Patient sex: M
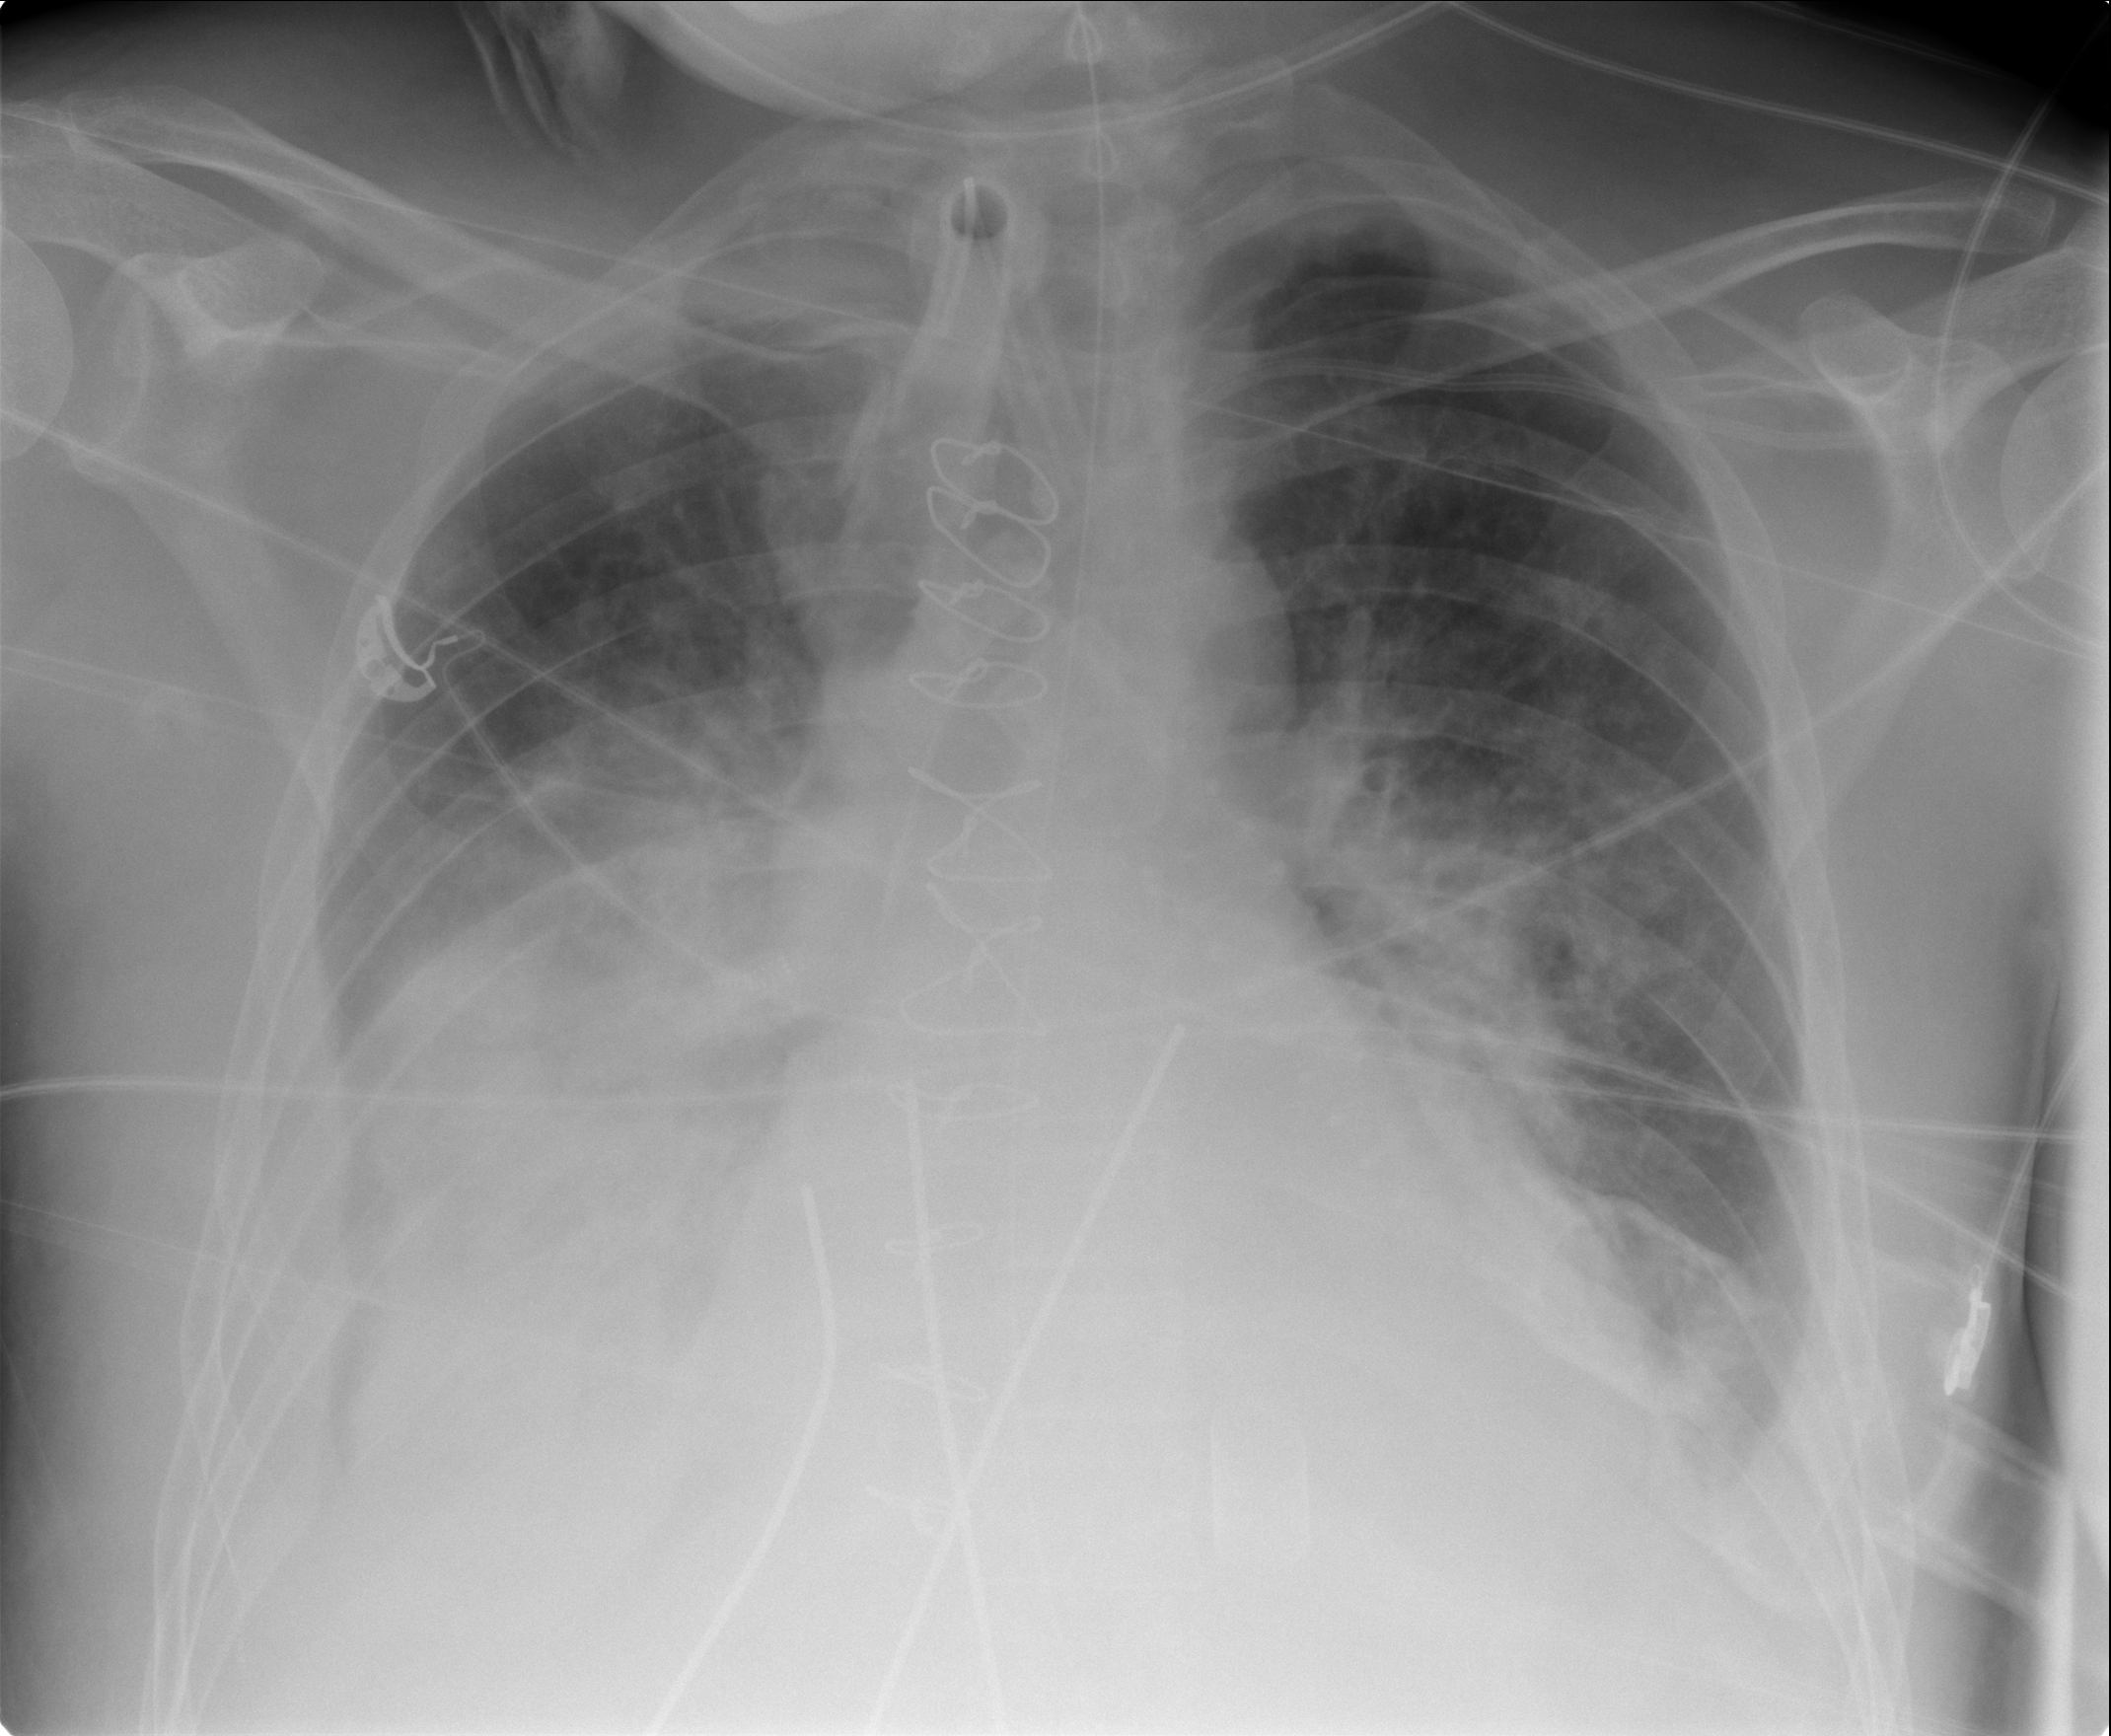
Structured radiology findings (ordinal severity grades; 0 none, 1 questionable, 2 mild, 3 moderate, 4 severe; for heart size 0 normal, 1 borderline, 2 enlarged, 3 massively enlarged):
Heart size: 2
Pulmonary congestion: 3
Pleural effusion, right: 3
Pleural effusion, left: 2
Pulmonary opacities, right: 3
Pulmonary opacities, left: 2
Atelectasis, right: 3
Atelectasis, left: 2